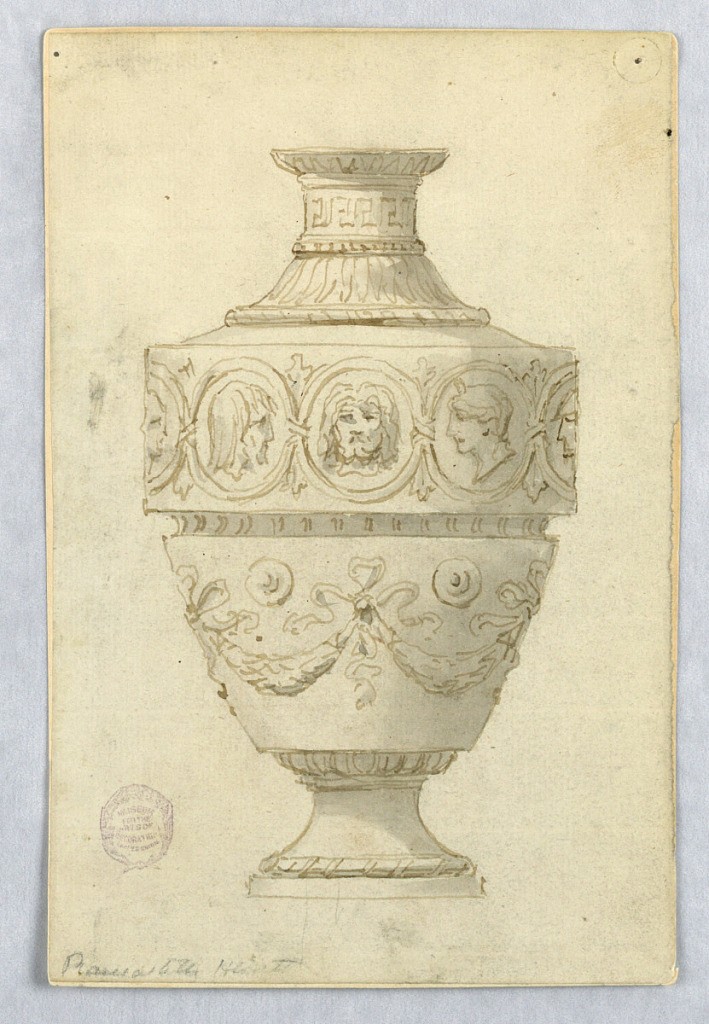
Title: Designs for a Vase
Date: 1800–1835
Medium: Pen and ink, brush and wash on paper
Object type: Drawing
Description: Elevation of a footed vase. Lower body decorated with festoons between bow knots. Upper body decorated with busts within medallions. Greek key motif at neck.